Question: I need to create a custom ui for mic permission, is there a way to do it.
below is code code how permission block works.. it seems difficult with this call? App is doing it.
'''
[[AVAudioSession sharedInstance] requestRecordPermission:^(BOOL granted){
if (granted) {
NSLog(@"granted");
} else {
NSLog(@"denied");
}}];
'''

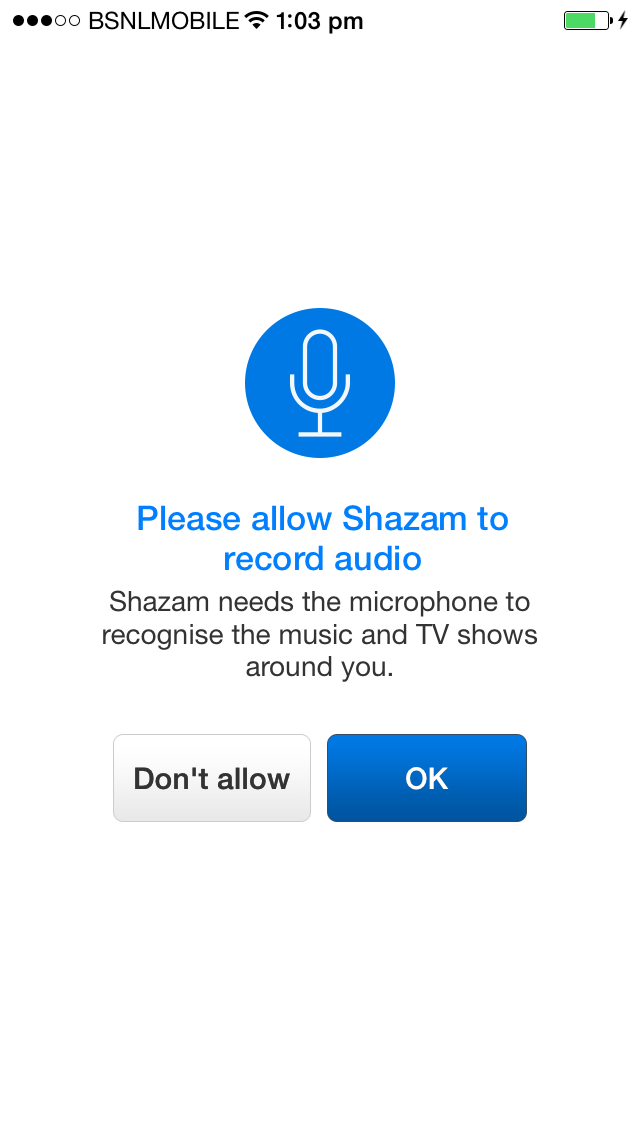
Answer: I am not aware of any way that you can circumvent the 'UIAlertViews' presented by Apple that ask the user for permissions. What you can do however is this:
- - -
This approach is better than to always use the system's permission dialogue right away, as this can usually only be denied once from within the app. Using a custom view before the alert view allows you to ask more often.
We have also published a framework to help you with that: <URL>